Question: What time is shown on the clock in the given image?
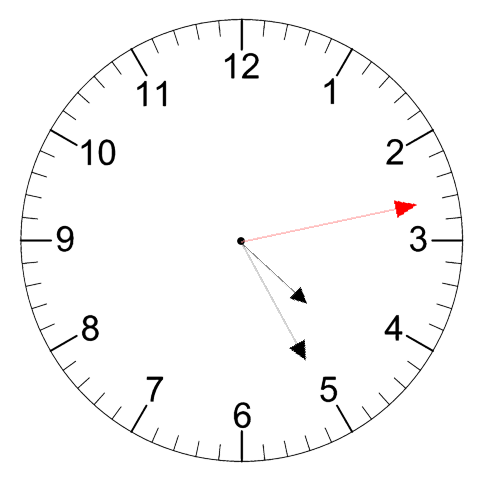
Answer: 04:25:13